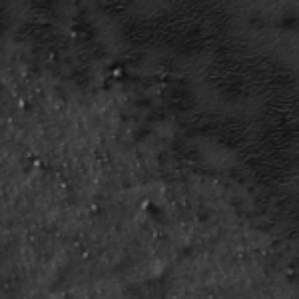
Label: frost